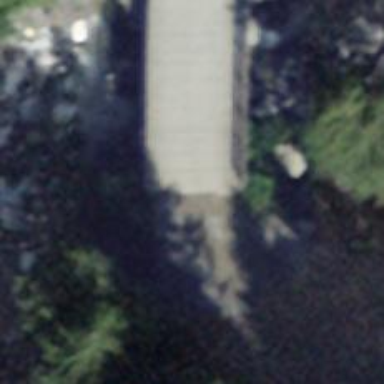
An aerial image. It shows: Gravel track on bridge with grade 2 tracktype.